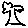
Label: tree